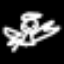
Label: angel